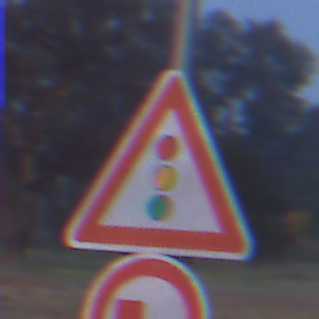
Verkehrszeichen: Lichtzeichenanlage
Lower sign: UeberholverbotKraftfahrzeuge
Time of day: SunriseSunset
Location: Outdoor (Nature)
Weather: Clear
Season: NotSpecified
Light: Natural